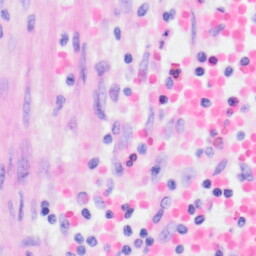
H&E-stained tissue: Kidney